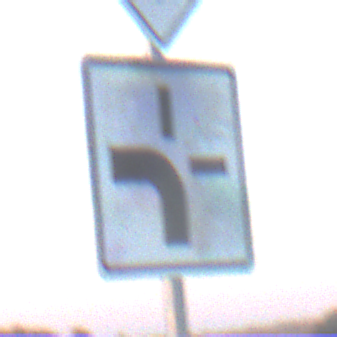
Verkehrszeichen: VerlaufVorfahrtsstrasse1
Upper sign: Vorfahrtsstrasse
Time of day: SunriseSunset
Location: Outdoor (Nature)
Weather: Clear
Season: NotSpecified
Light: Natural